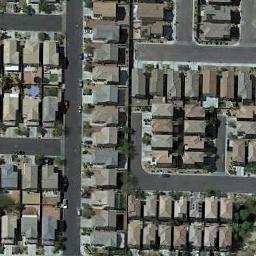
Label: residential